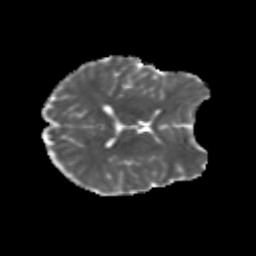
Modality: MD
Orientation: axial
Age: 25
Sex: female
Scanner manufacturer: siemens
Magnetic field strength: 3 T
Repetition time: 3.5 s
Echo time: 0.113 s